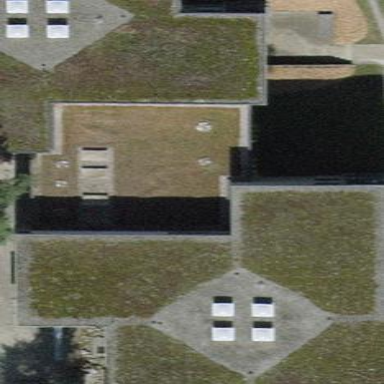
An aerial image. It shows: School building with flat roof.